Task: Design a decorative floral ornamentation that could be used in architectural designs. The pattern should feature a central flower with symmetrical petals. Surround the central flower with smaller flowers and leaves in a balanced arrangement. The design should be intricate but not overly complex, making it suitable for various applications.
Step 1029:
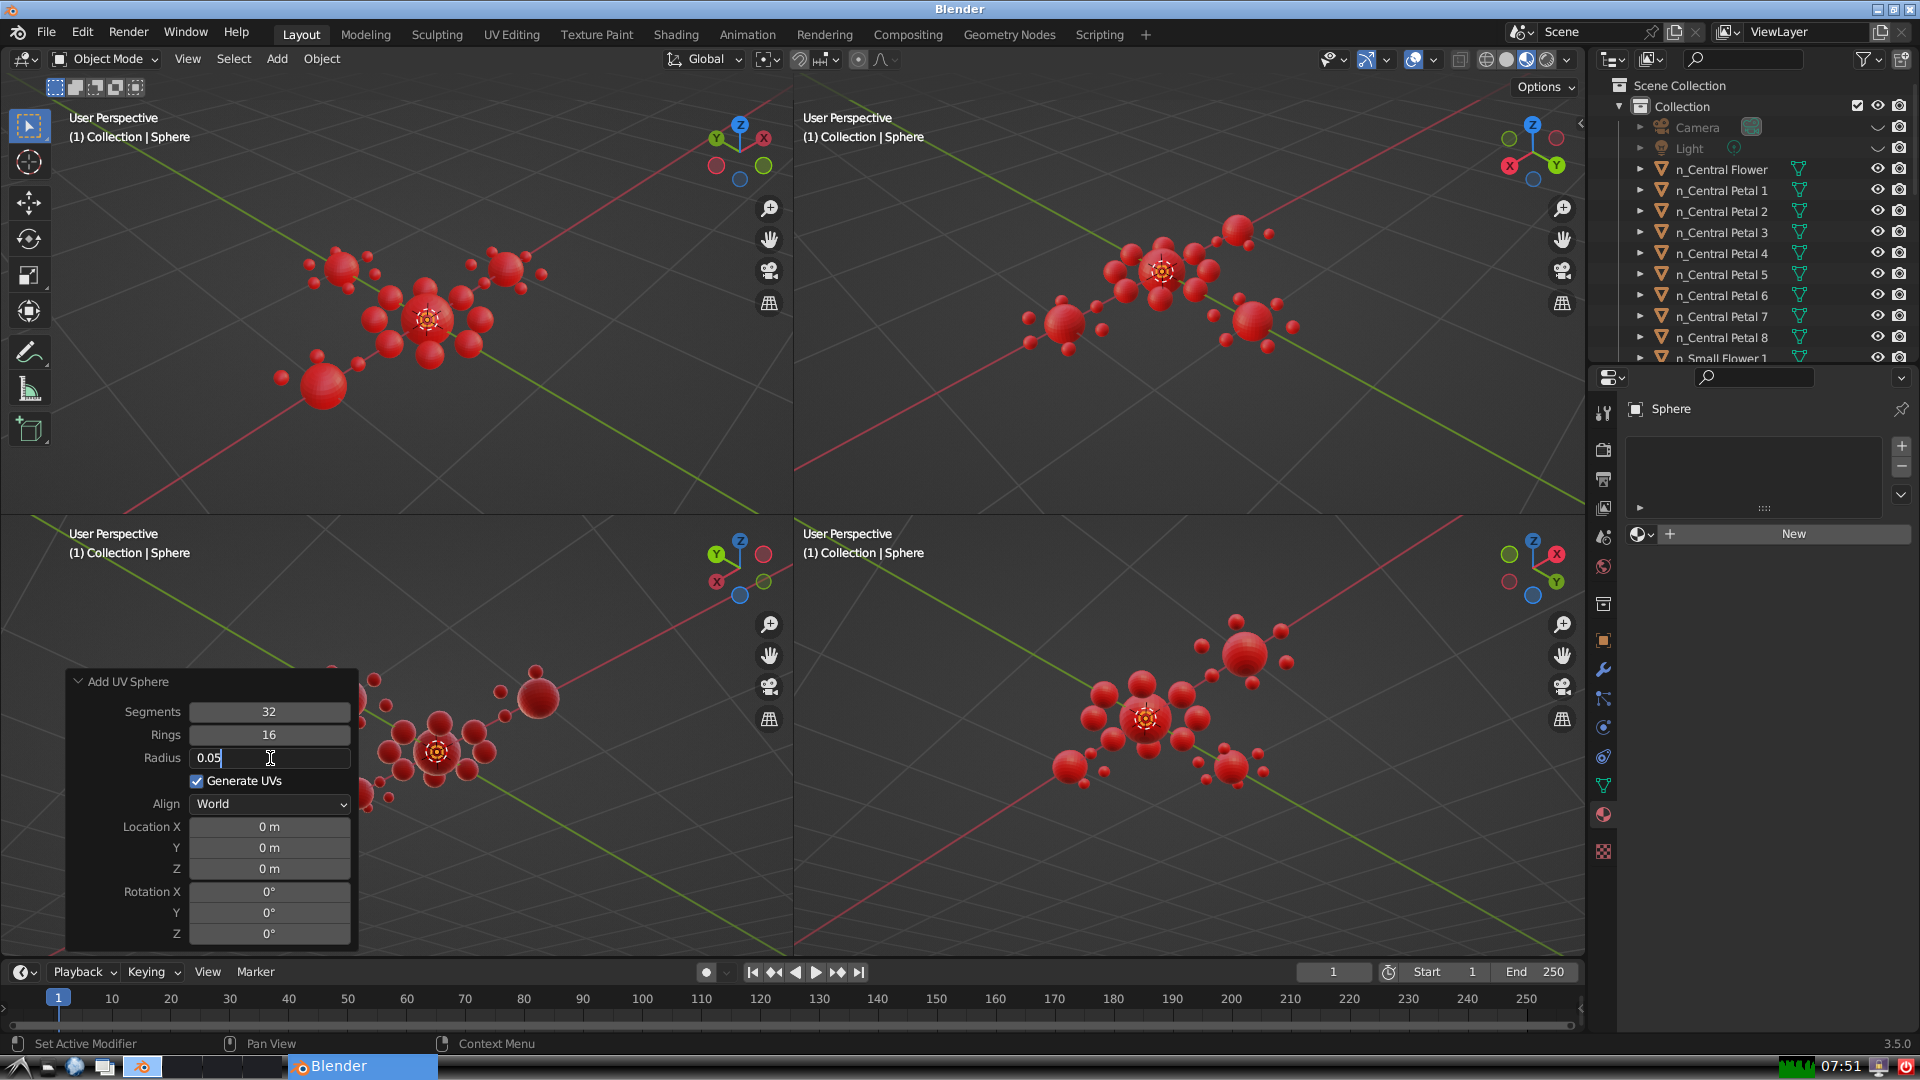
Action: {"key_press": ['Return']}